Brain MRI, modality: hrT2
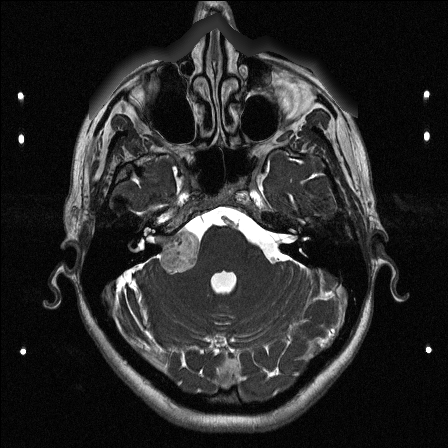